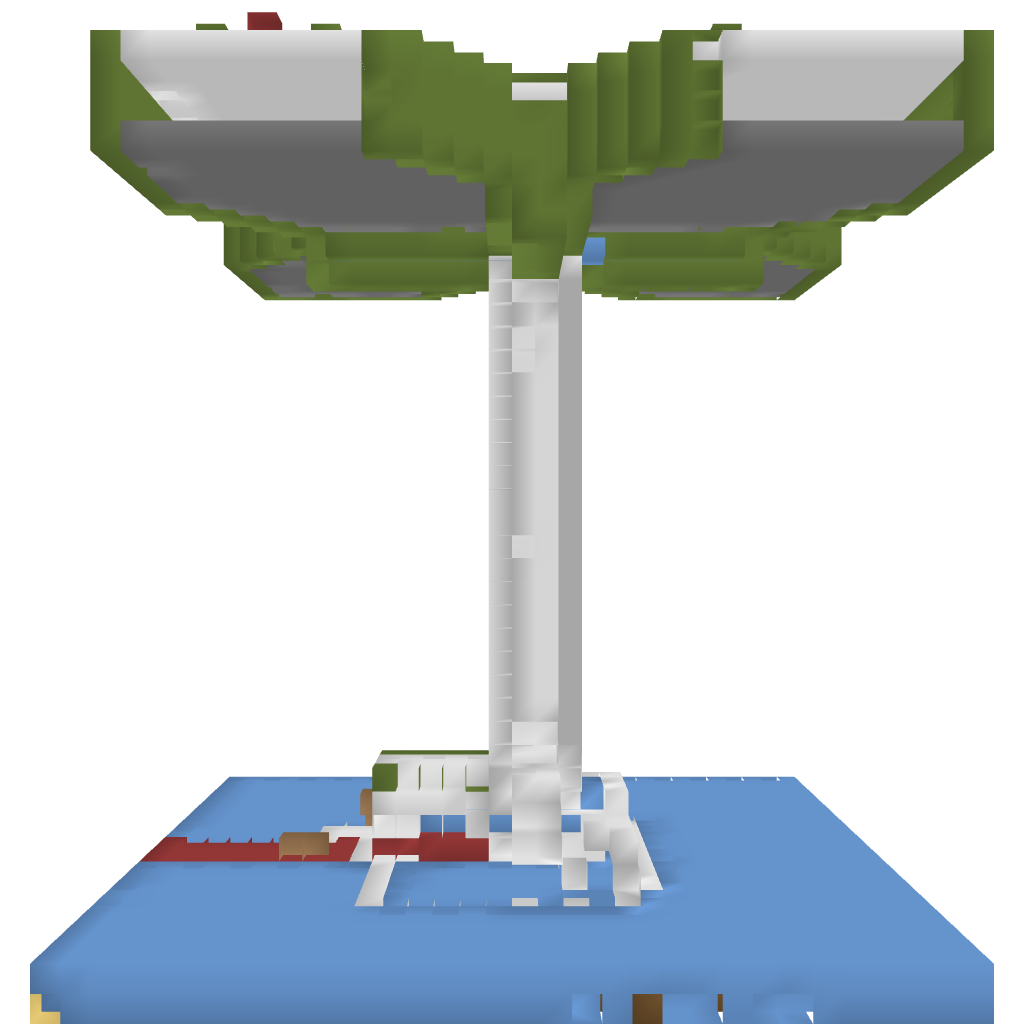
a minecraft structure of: Clover Grinder bad low quality